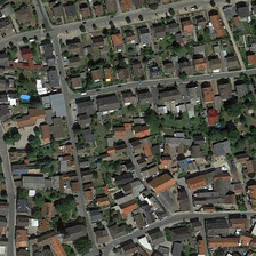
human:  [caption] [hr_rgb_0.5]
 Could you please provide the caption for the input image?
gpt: The sloping roof house is located in the plegon block, with gardens and trees.

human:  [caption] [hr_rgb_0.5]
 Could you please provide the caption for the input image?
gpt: houses with pecan roof are located in the workblocks along with gardens and trees.

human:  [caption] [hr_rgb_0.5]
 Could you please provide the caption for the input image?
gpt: The pitch roof houses are located in pronggon block along with gardens and trees.

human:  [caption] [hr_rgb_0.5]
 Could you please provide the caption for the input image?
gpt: This residential area is isolated as several blocks on a curved road decorated with several trees.

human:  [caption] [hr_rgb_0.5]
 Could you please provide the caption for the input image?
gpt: The residential area is divided into blocks by a curved road decorated with several trees.